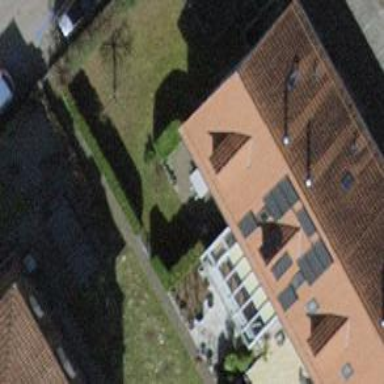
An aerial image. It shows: Gabled-roof house with tile roofing.